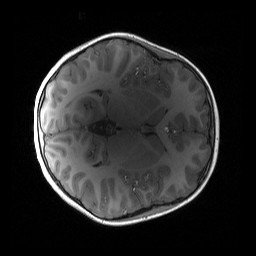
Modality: T1w
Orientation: axial
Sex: female
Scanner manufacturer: siemens
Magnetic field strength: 3 T
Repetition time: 1.9 s
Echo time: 0.00243 s